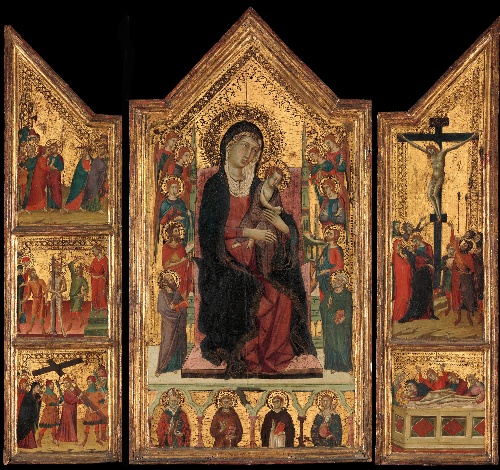
Title: Madonna and Child Enthroned
Artist: Master of Monte Oliveto
Artist bio: Italian, active Siena ca. 1305–35
Object type: Painting, triptych
Classification: Paintings
Medium: Tempera on wood, gold ground
Dimensions: Shaped top: central panel, overall, with engaged frame, 30 5/8 x 16 1/2 in. (77.8 x 41.9 cm), painted surface 27 3/8 x 14 in. (69.5 x 35.6 cm); left wing, overall, with engaged frame, 30 3/8 x 8 1/8 in. (77.2 x 20.6 cm); right wing, overall, with engaged frame, 30 1/2 x 8 1/4 in. (77.5 x 21 cm)
Department: European Paintings
Credit line: Rogers Fund, 1918
Accession year: 1918
Repository: Metropolitan Museum of Art, New York, NY
Tags: Madonna and Child|Crucifixion|Saint Francis|Saint John the Baptist|Saint Paul|Saint Peter|Bearing the Cross|Lamentation|Flagellation|Christ